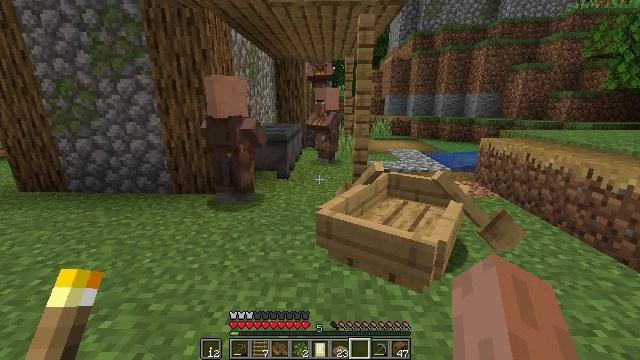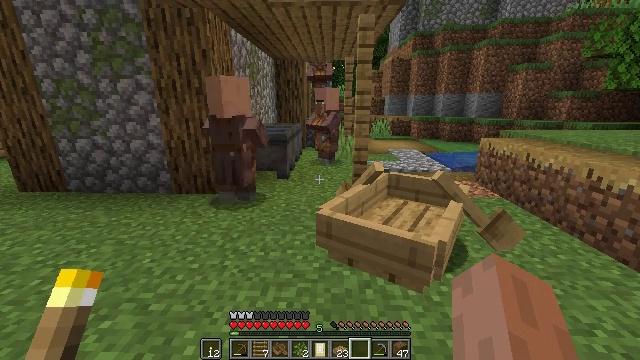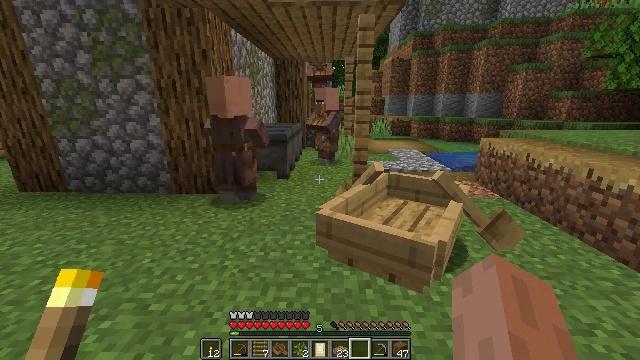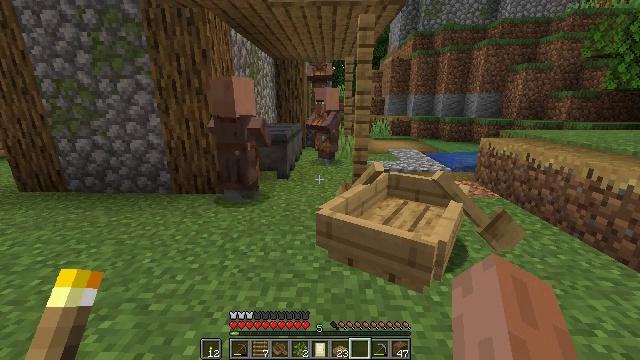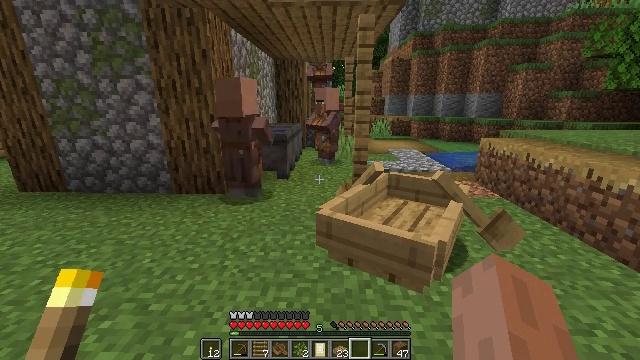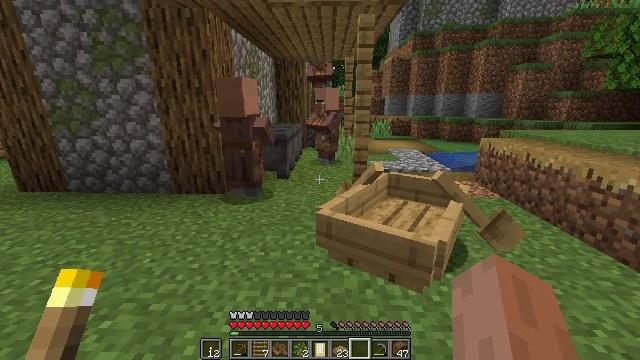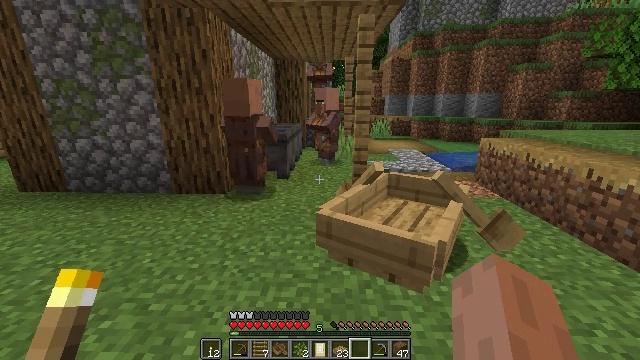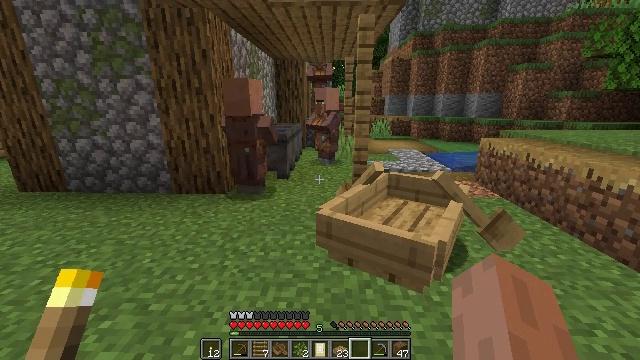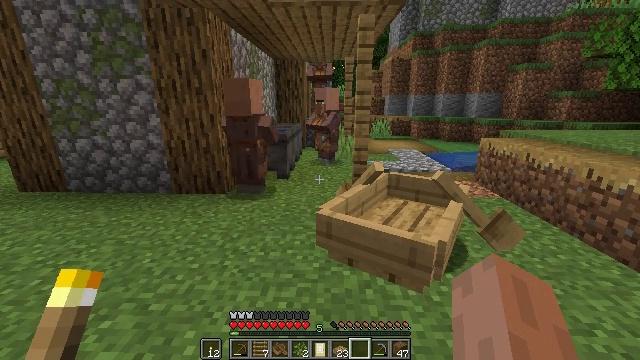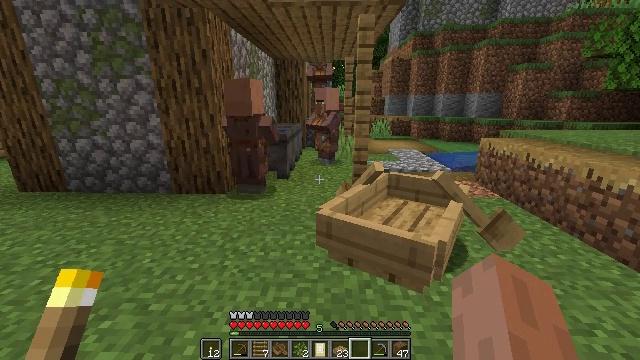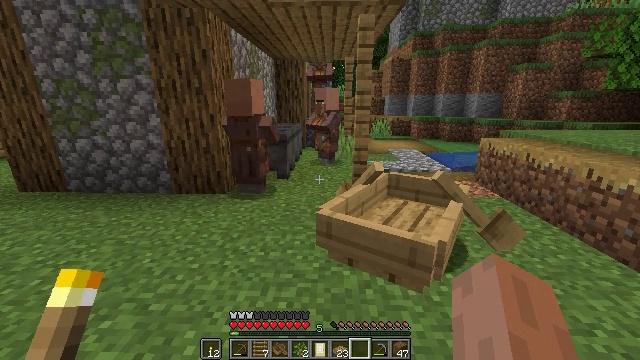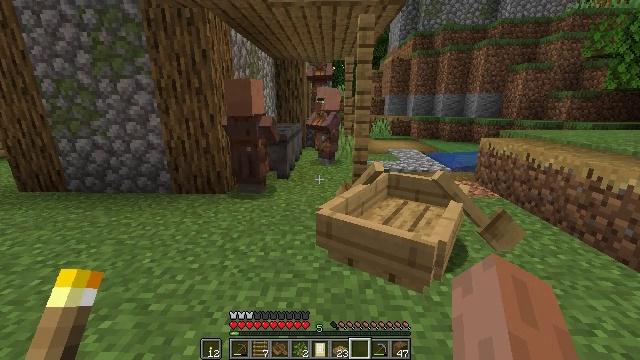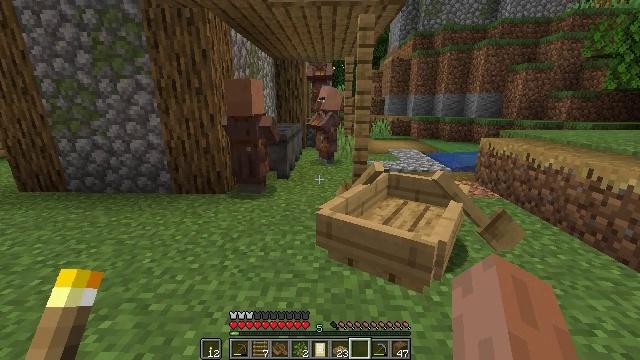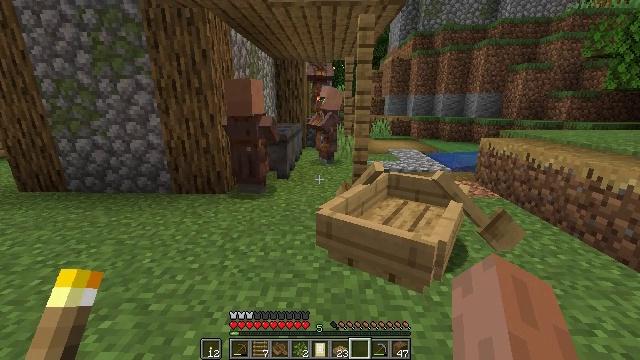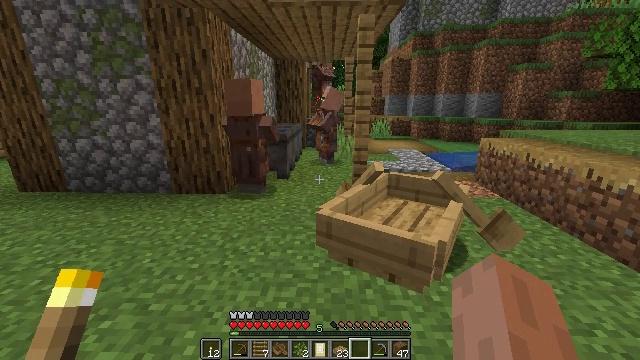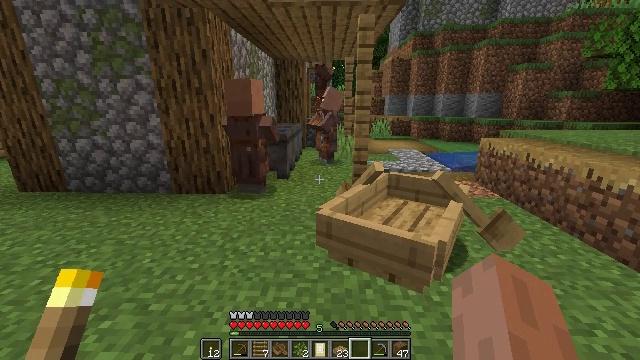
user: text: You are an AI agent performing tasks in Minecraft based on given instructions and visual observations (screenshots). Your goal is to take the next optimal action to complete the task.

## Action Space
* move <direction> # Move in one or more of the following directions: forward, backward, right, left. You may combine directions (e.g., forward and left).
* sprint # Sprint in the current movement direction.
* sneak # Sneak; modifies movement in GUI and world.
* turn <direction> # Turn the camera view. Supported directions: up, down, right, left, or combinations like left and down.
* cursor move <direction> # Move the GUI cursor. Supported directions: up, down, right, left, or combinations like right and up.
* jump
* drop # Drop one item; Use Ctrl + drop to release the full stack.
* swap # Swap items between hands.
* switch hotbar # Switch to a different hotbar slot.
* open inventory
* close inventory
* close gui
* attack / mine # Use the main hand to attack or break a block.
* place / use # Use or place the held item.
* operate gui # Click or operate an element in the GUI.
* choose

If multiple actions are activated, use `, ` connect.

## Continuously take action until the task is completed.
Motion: motion action
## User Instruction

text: Mine the cauldron block.
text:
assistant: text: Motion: no_op
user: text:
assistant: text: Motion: no_op
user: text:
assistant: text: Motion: no_op
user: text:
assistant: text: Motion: no_op
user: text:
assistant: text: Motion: no_op
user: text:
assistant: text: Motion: no_op
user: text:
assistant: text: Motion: no_op
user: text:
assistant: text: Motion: no_op
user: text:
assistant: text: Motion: no_op
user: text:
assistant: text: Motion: no_op
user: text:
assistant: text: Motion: no_op
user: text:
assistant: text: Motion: no_op
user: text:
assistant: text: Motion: no_op
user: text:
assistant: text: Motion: no_op
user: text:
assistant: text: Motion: no_op
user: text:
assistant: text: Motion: no_op
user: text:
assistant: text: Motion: no_op
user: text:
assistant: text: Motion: no_op
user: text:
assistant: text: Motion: no_op
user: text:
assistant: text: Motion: no_op
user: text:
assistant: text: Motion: no_op
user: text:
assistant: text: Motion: no_op
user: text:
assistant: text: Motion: move back
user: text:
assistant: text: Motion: move back
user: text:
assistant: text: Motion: move back
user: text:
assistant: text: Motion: move back
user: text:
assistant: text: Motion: move back
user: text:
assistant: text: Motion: move back
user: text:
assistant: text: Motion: move back
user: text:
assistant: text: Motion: move back